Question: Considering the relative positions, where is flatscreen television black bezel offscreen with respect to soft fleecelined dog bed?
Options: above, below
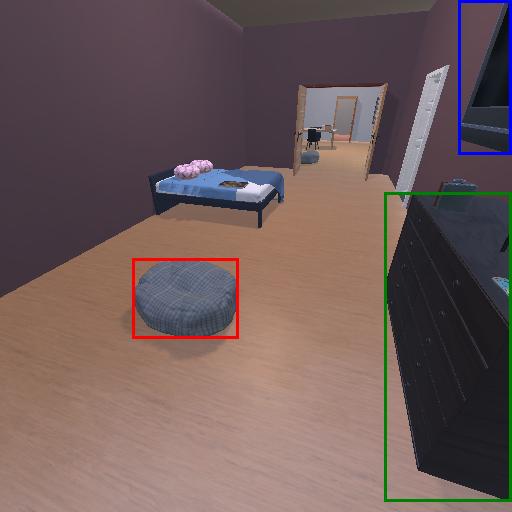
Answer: above